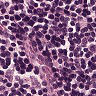
Metastatic tissue present: no